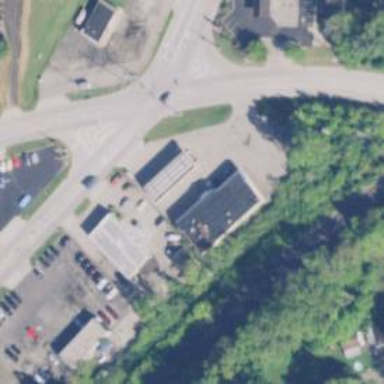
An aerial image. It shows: Convenience shop.